Question: I'm struggling with this for a few days... trying to write an SQL query to get all date ranges when all units overlap at the same time. It's better to see it graphically.
Here is the simplified table with the image for reference:

'''
UnitId Start End
====== ========== ==========
1 05/01/2018 09/01/2018
1 10/01/2018 13/01/2018
2 04/01/2018 15/01/2018
2 19/01/2018 23/01/2018
3 06/01/2018 12/01/2018
3 14/01/2018 22/01/2018
'''
Expected result:
'''
Start End
====== ==========
06/01/2018 09/01/2018
10/01/2018 12/01/2018
'''
What I currently have:
'''
DECLARE @sourceTable TABLE (UnitId int, StartDate datetime, EndDate datetime);
INSERT INTO @sourceTable VALUES
(1, '2018-01-05', '2018-01-09')
,(1, '2018-01-10', '2018-01-13')
,(2, '2018-01-04', '2018-01-15')
,(2, '2018-01-19', '2018-01-23')
,(3, '2018-01-06', '2018-01-12')
,(3, '2018-01-14', '2018-01-22');
SELECT DISTINCT
(SELECT max(v) FROM (values(A.StartDate), (B.StartDate)) as value(v)) StartDate
,(SELECT min(v) FROM (values(A.EndDate), (B.EndDate)) as value(v)) EndDate
FROM @sourceTable A
JOIN @sourceTable B
ON A.startDate <= B.endDate AND A.endDate >= B.startDate AND A.UnitId != B.UnitId
'''
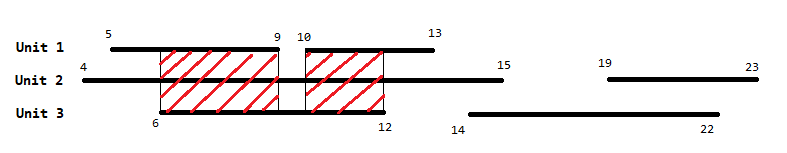
Answer: I believe it is "count number of overlapping intervals" problem (<URL>. Here is one solution to it:
'''
DECLARE @t TABLE (UnitId INT, [Start] DATE, [End] DATE);
INSERT INTO @t VALUES
(1, '2018-01-05', '2018-01-09'),
(1, '2018-01-10', '2018-01-13'),
(2, '2018-01-04', '2018-01-15'),
(2, '2018-01-19', '2018-01-23'),
(3, '2018-01-06', '2018-01-12'),
(3, '2018-01-14', '2018-01-22');
WITH cte1(date, val) AS (
SELECT [Start], 1 FROM @t AS t
UNION ALL
SELECT [End], 0 FROM @t AS t
UNION ALL
SELECT DATEADD(DAY, 1, [End]), -1 FROM @t AS t
), cte2 AS (
SELECT date, SUM(val) OVER (ORDER BY date, val) AS usage
FROM cte1
)
SELECT date, MAX(usage) AS usage
FROM cte2
GROUP BY date
'''
It will give you a list of all dates at which the use count (possibly) changed:
'''
date usage
2018-01-04 1
2018-01-05 2
2018-01-06 3
2018-01-09 3
2018-01-10 3
2018-01-12 3
2018-01-13 2
2018-01-14 2
2018-01-15 2
2018-01-16 1
2018-01-19 2
2018-01-22 2
2018-01-23 1
2018-01-24 0
'''
With this approach you do not need a calendar table or rCTE to build missing dates. Converting the above to ranges ('2018-01-05 ... 2018-01-15', '2018-01-19 ... 2018-01-22' etc) is not very difficult.
'''
DECLARE @t TABLE (UnitId INT, [Start] DATE, [End] DATE);
INSERT INTO @t VALUES
(1, '2018-01-05', '2018-01-09'),
(1, '2018-01-10', '2018-01-13'),
(2, '2018-01-04', '2018-01-15'),
(2, '2018-01-19', '2018-01-23'),
(3, '2018-01-06', '2018-01-12'),
(3, '2018-01-14', '2018-01-22');
WITH cte1(date, val) AS (
SELECT [Start], 1 FROM @t AS t -- starting date increments counter
UNION ALL
SELECT [End], 0 FROM @t AS t -- we need all edges in the result
UNION ALL
SELECT DATEADD(DAY, 1, [End]), -1 FROM @t AS t -- end date + 1 decrements counter
), cte2 AS (
SELECT date, SUM(val) OVER (ORDER BY date, val) AS usage -- running sum for counter
FROM cte1
), cte3 AS (
SELECT date, MAX(usage) AS usage -- group multiple events on same date together
FROM cte2
GROUP BY date
), cte4 AS (
SELECT date, usage, CASE
WHEN usage > 1 AND LAG(usage) OVER (ORDER BY date) > 1 THEN 0
WHEN usage < 2 AND LAG(usage) OVER (ORDER BY date) < 2 THEN 0
ELSE 1
END AS chg -- start new group if prev and curr usage are on opposite side of 1
FROM cte3
), cte5 AS (
SELECT date, usage, SUM(chg) OVER (ORDER BY date) AS grp -- number groups for each change
FROM cte4
)
SELECT MIN(date) date1, MAX(date) date2
FROM cte5
GROUP BY grp
HAVING MIN(usage) > 1
'''
Result:
'''
date1 date2
2018-01-05 2018-01-15
2018-01-19 2018-01-22
'''